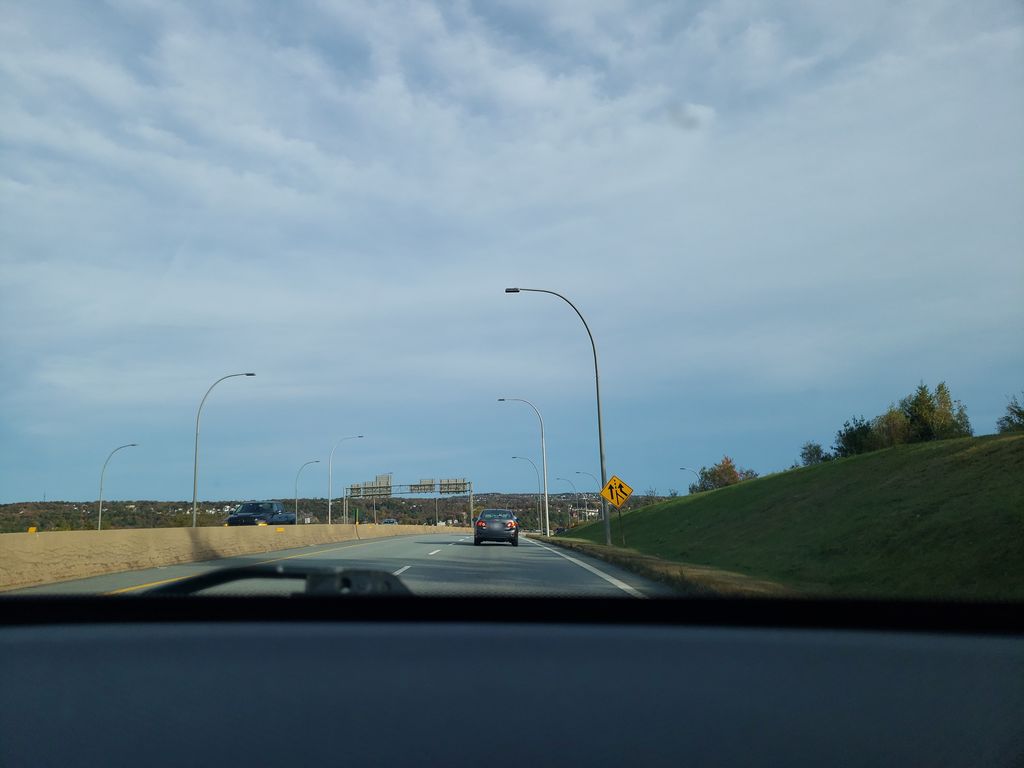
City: halifax